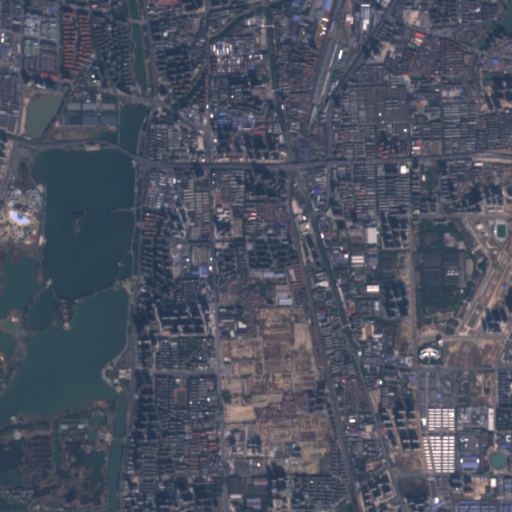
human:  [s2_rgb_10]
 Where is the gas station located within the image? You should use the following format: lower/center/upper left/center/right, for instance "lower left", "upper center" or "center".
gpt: The gas station is located in the upper right of the image.
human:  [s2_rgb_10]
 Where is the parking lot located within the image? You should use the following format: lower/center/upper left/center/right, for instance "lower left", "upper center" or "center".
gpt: The parking lot is located in the center left of the image.
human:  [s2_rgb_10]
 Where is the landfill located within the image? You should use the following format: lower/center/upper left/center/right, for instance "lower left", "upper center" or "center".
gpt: There is no landfill in the image.